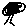
Label: tree